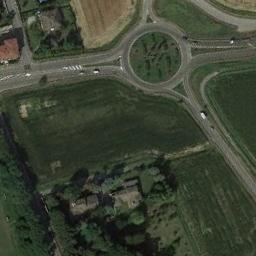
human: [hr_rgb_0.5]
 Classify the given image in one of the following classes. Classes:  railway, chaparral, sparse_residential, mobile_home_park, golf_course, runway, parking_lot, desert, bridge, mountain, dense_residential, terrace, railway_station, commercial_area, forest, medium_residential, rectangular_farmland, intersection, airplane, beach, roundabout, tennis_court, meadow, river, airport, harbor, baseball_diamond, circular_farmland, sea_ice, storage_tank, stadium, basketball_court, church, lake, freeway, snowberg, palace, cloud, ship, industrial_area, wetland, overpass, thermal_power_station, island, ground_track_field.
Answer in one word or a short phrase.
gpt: roundabout